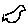
Label: bird